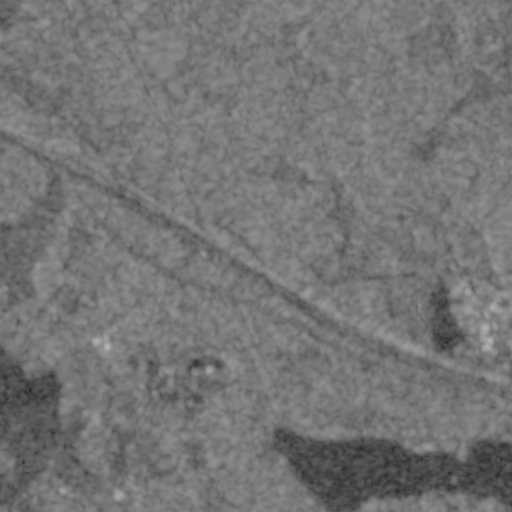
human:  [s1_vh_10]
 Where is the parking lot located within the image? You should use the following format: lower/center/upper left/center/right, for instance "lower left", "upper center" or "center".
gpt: The parking lot is located in the center right of the image.
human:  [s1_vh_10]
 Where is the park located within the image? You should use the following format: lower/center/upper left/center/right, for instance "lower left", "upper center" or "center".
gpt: There is no park in the image.

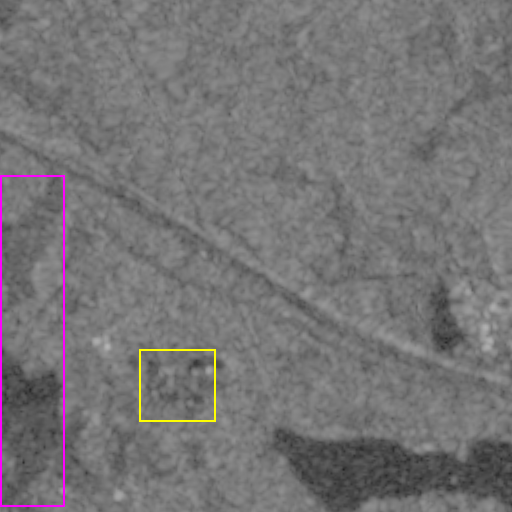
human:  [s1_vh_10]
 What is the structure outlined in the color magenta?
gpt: The structure outlined in magenta is a crop field.
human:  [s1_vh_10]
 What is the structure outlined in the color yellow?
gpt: The structure outlined in yellow is a quarry.
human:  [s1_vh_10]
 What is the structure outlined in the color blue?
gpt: There is no blue outline.